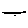
Label: line